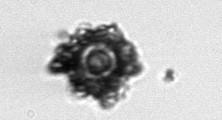
Label: Thalassiosira_TAG_external_detritus